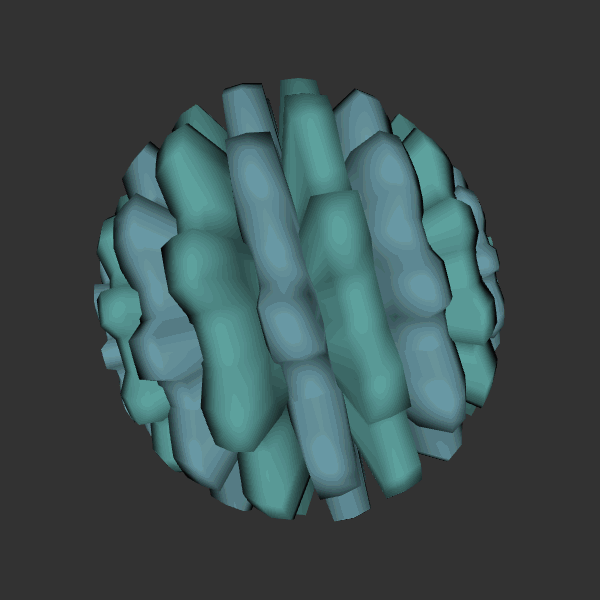
Background: dark